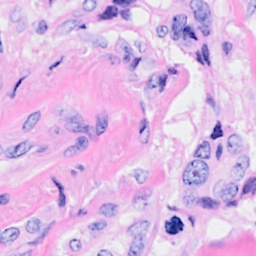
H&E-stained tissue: Breast